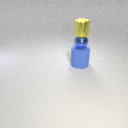
large blue rubber cylinder below small yellow metal cylinder